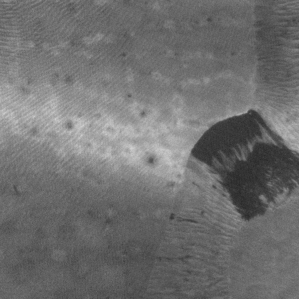
Label: frost